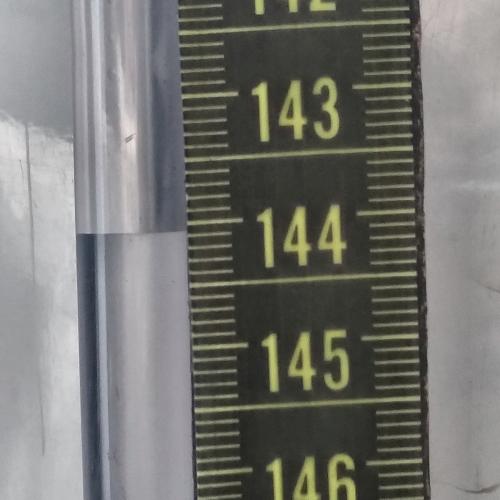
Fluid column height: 144.1 cm